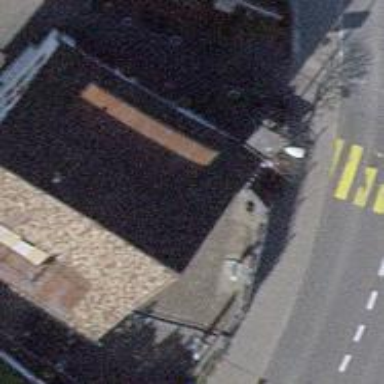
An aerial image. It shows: Restaurant.